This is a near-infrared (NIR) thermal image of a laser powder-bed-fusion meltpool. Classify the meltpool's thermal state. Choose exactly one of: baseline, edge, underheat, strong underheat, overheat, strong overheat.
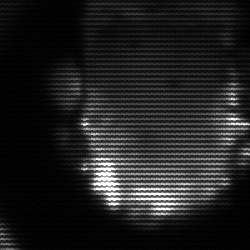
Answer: baseline